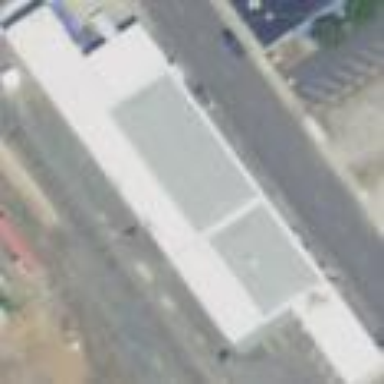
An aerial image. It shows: Industrial building serving as theatre.